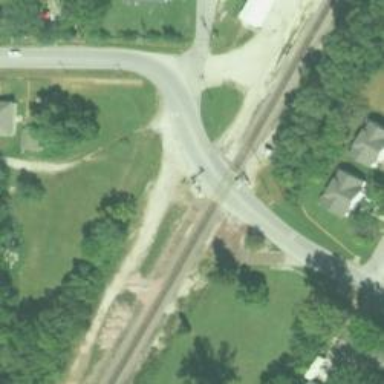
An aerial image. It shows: Level crossing along the railway.